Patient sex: M
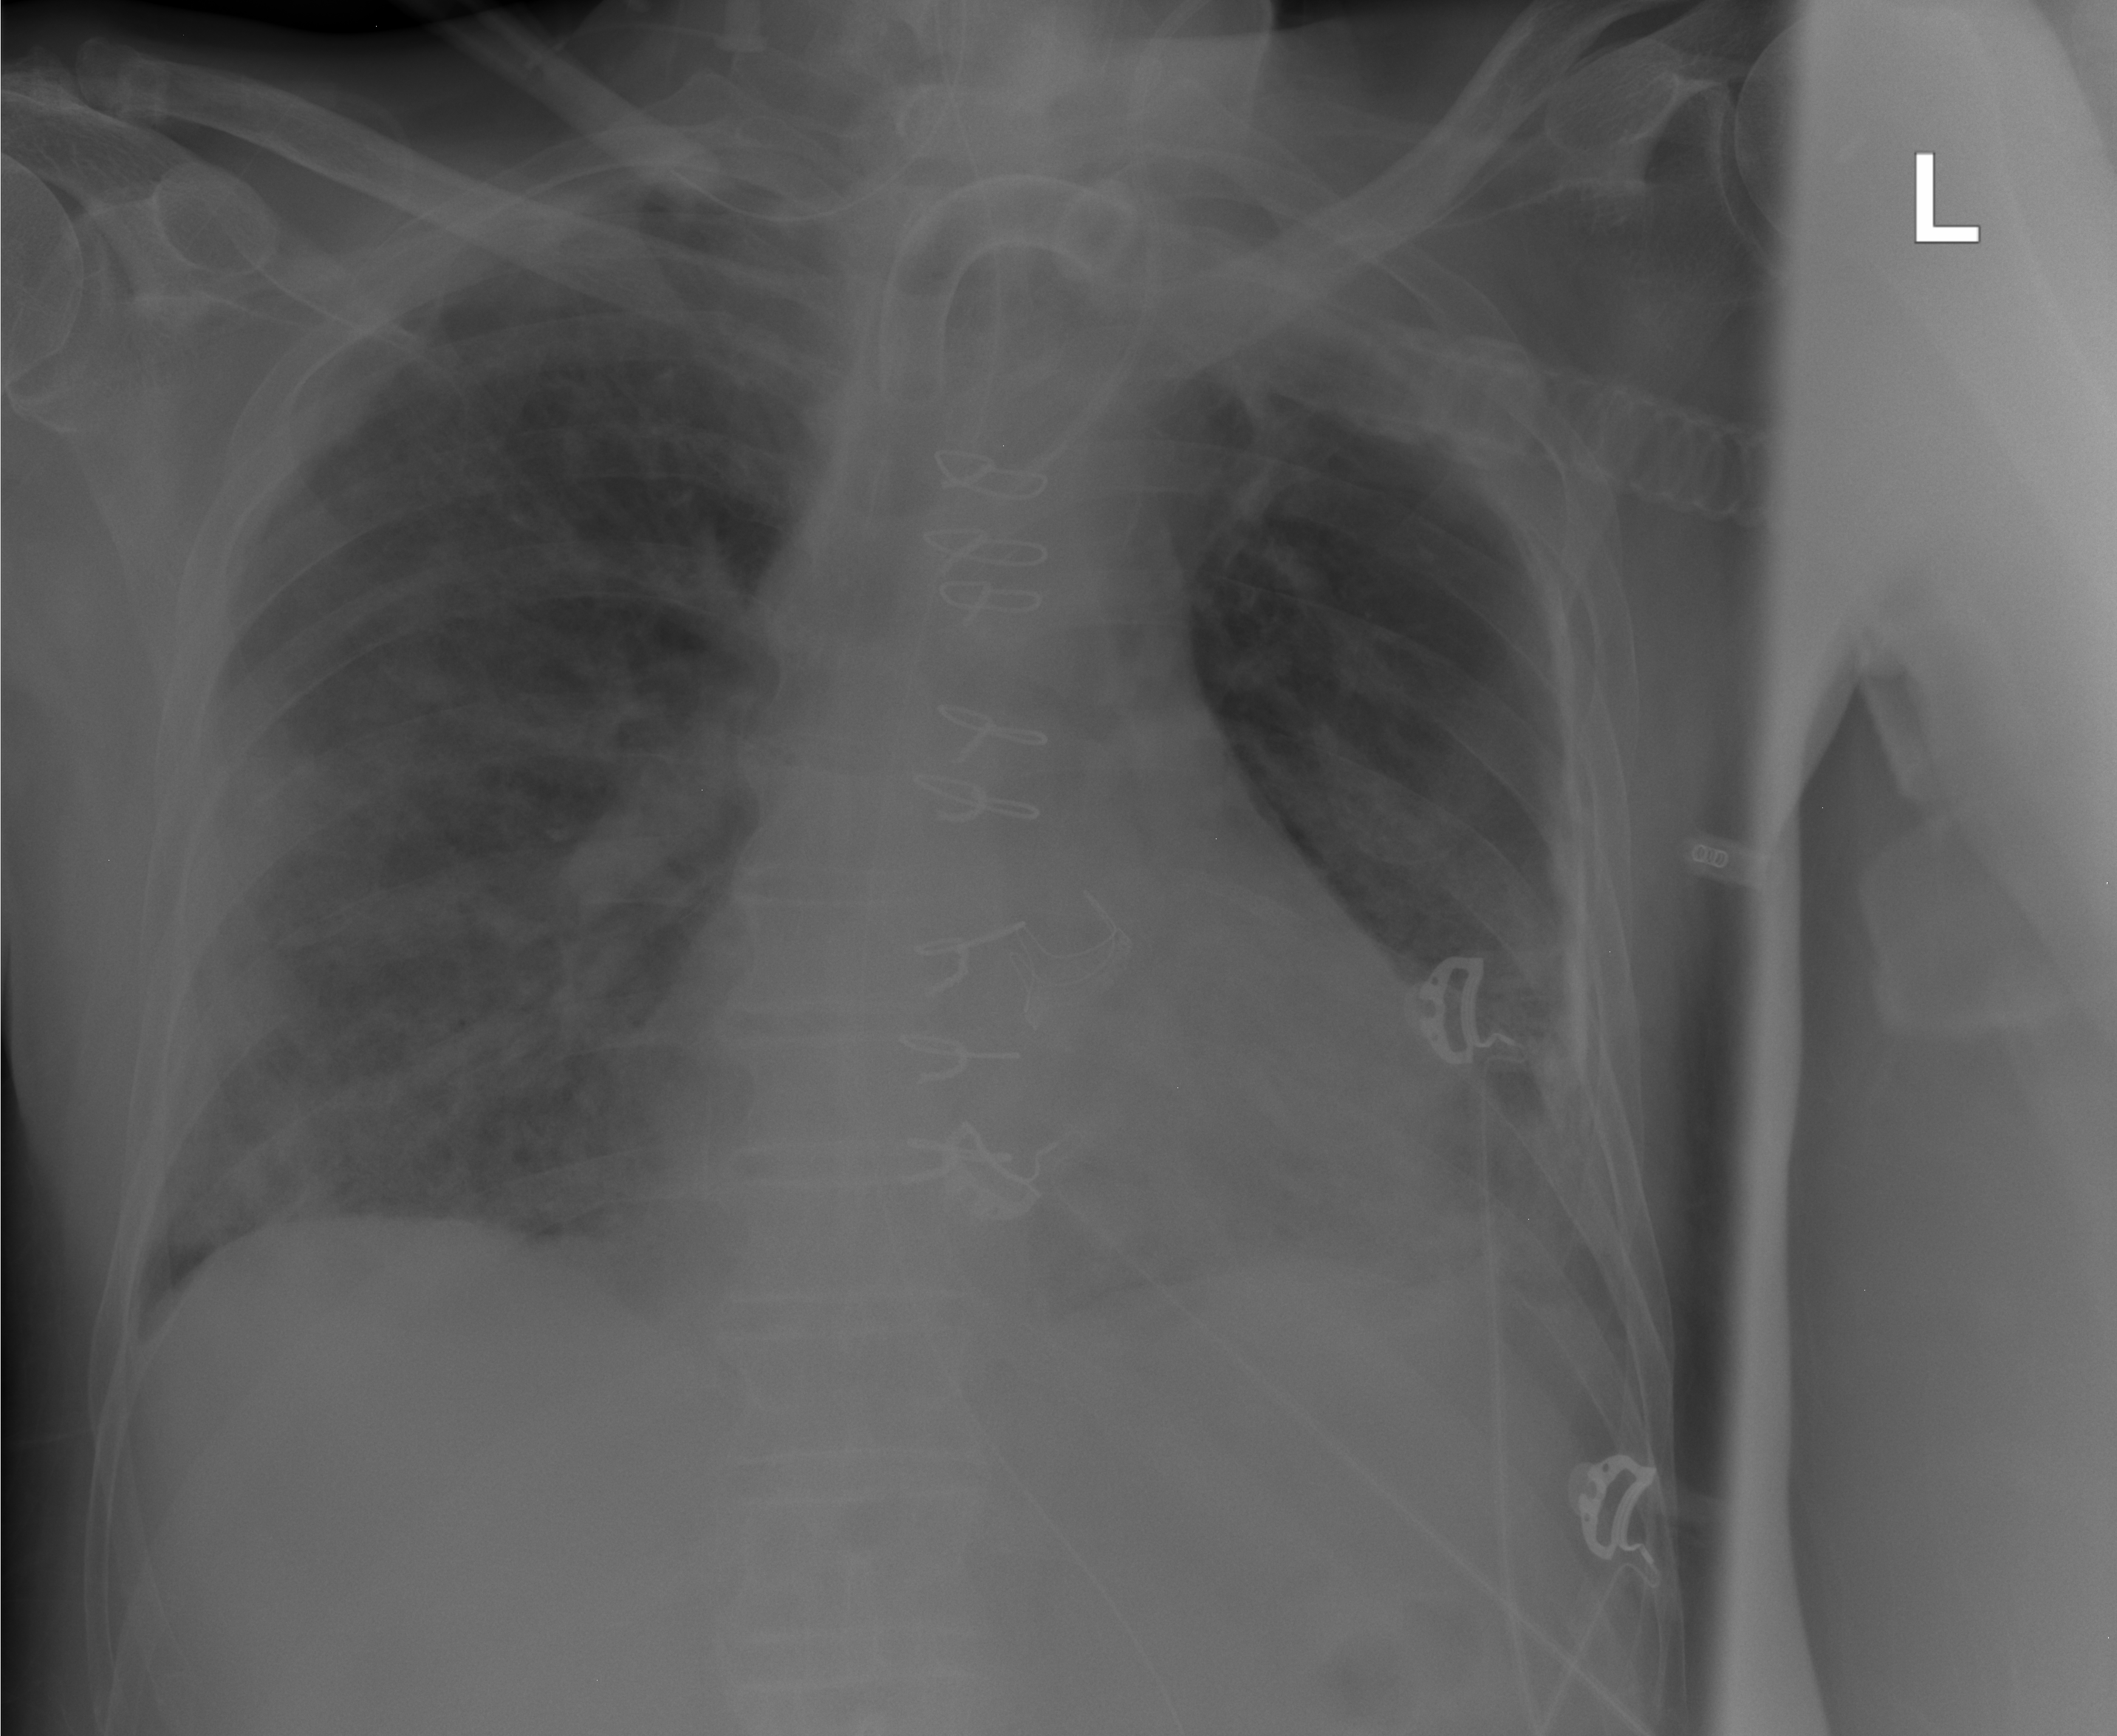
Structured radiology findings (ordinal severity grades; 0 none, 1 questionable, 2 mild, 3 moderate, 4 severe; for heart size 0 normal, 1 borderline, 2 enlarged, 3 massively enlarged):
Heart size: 2
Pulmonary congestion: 0
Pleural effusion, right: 0
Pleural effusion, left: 1
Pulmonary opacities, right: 3
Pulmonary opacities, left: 2
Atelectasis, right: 2
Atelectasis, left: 2